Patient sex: F
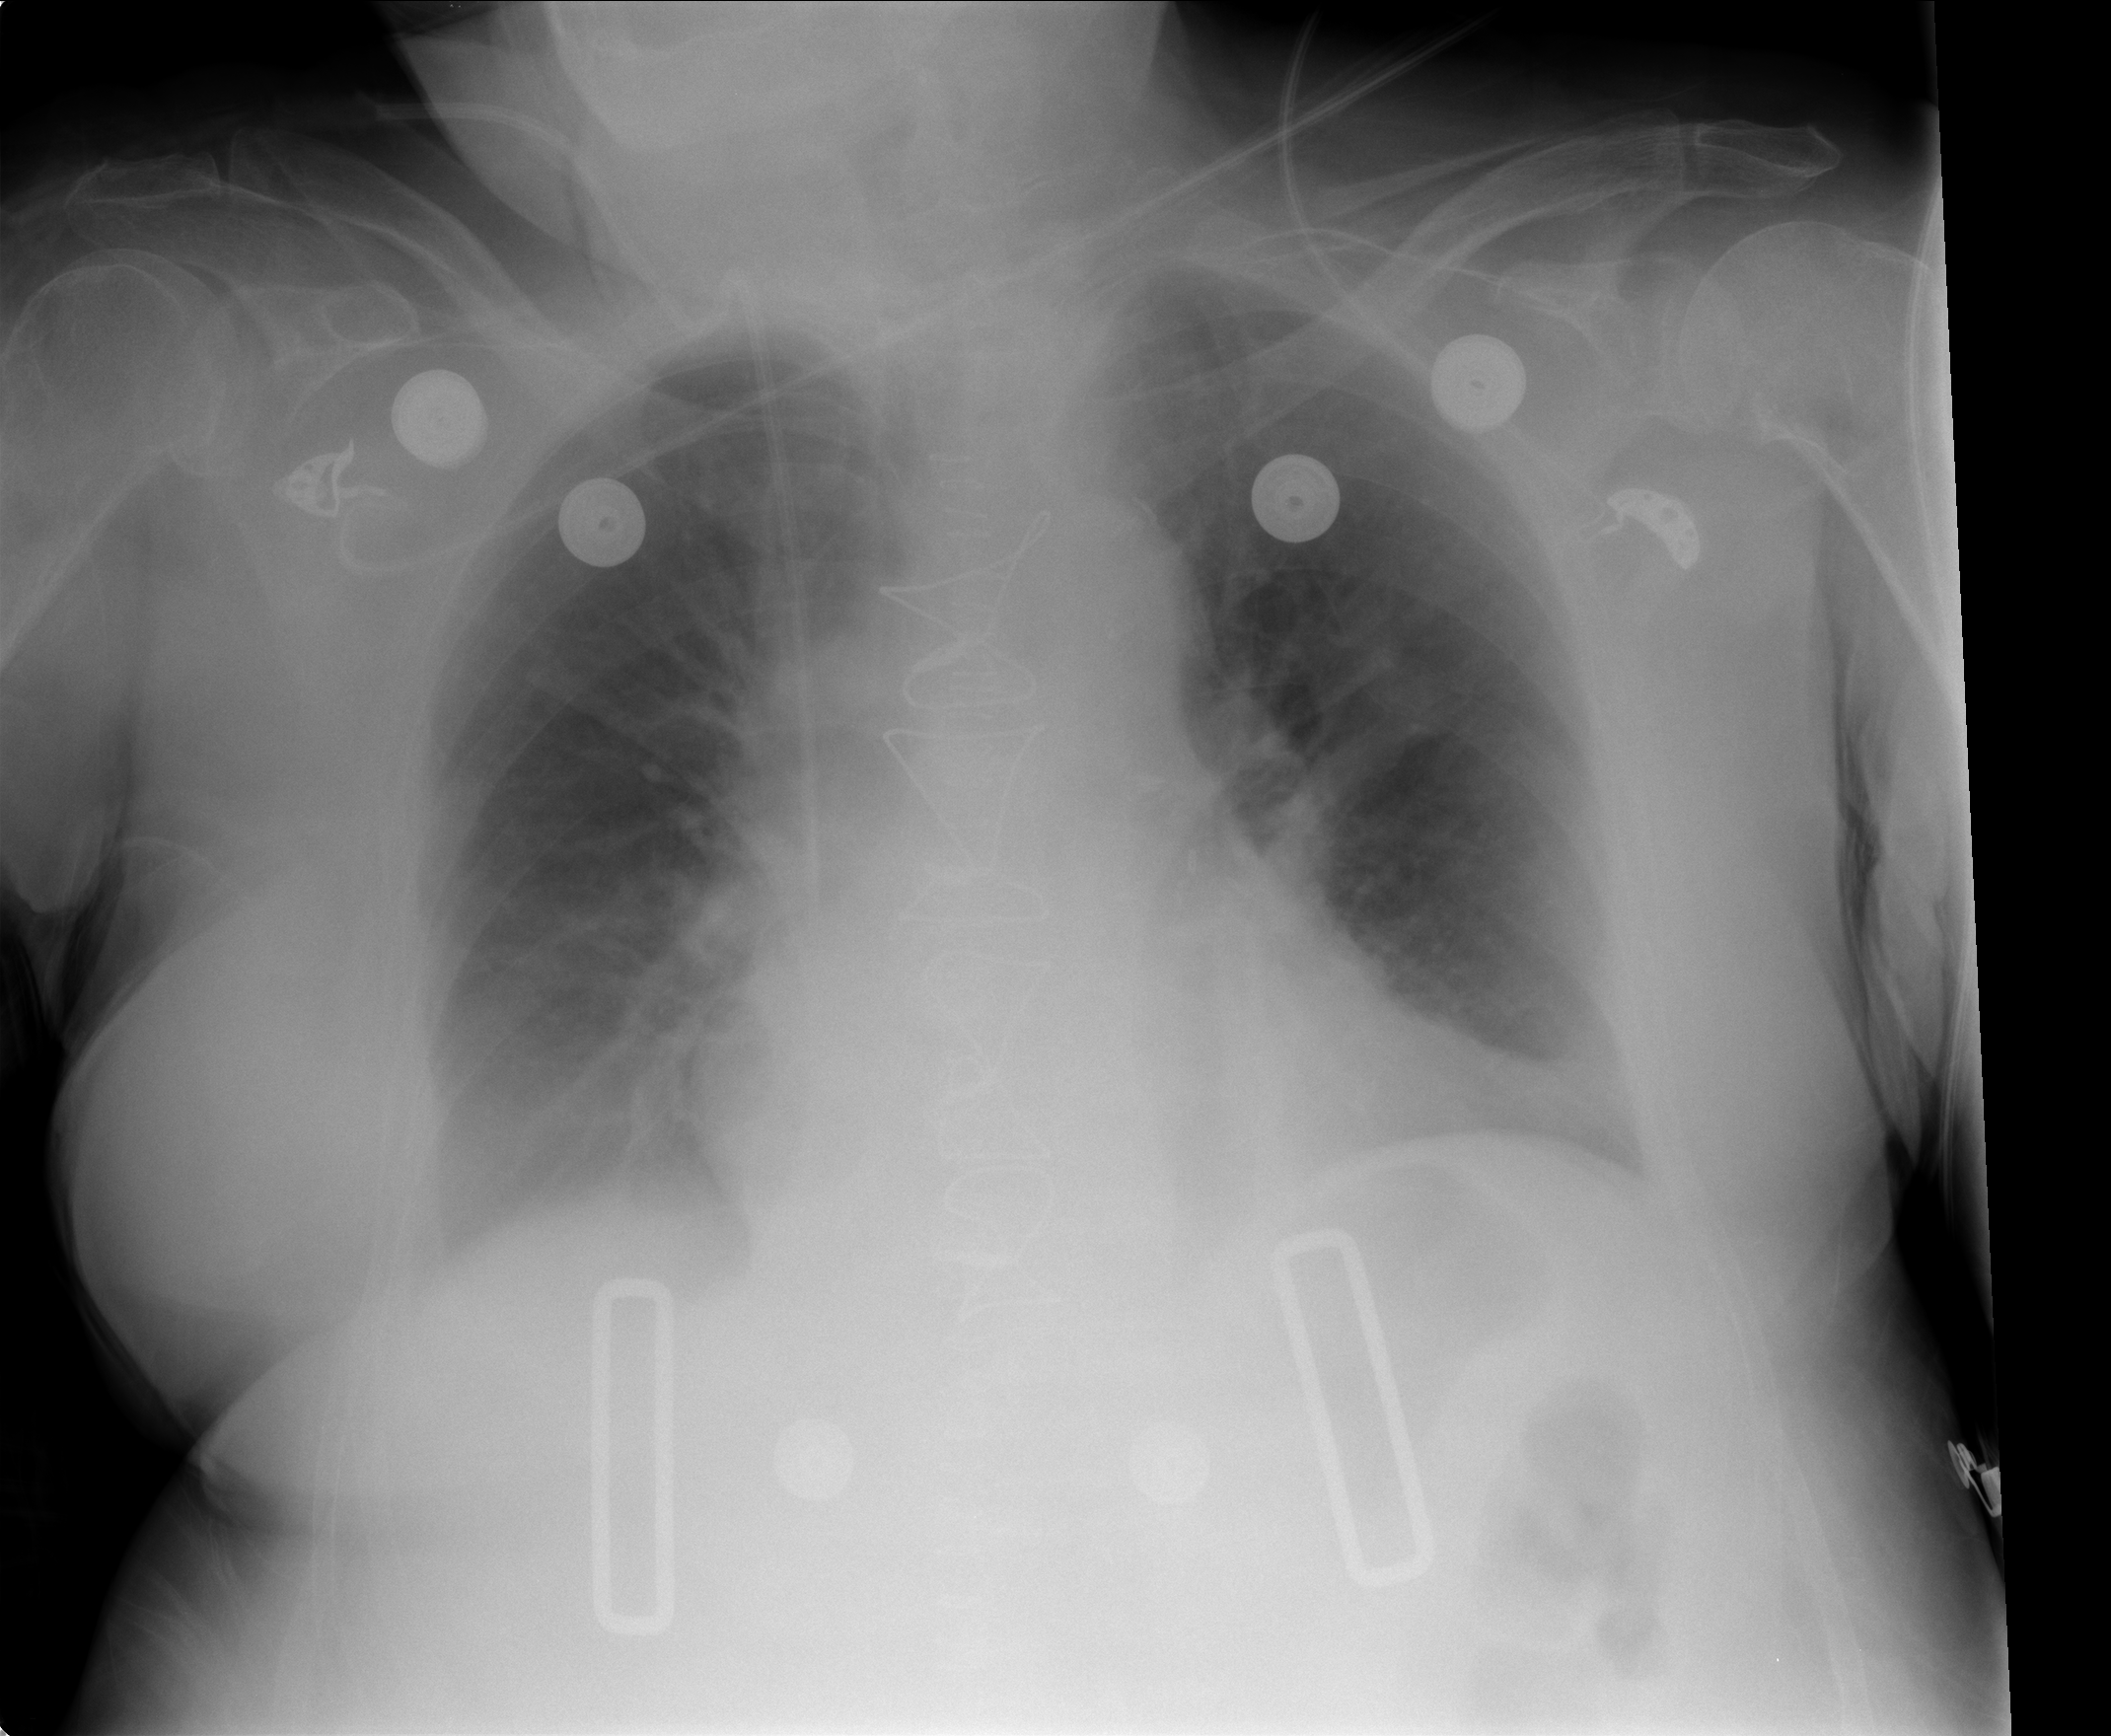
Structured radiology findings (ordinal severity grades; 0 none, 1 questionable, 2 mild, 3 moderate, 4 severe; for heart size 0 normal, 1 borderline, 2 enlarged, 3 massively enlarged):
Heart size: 0
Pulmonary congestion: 2
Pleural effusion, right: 2
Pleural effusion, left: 0
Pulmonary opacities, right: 0
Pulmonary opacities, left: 0
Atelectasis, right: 2
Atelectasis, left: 2